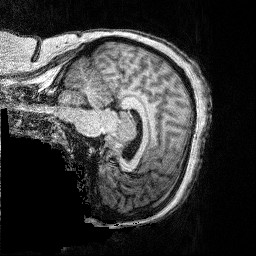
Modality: T1w
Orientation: sagittal
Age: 44
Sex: female
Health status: ill
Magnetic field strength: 3 T
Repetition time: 2.53 s
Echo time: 0.00331 s